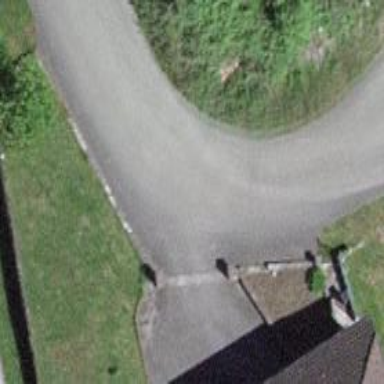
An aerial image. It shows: Residential road.